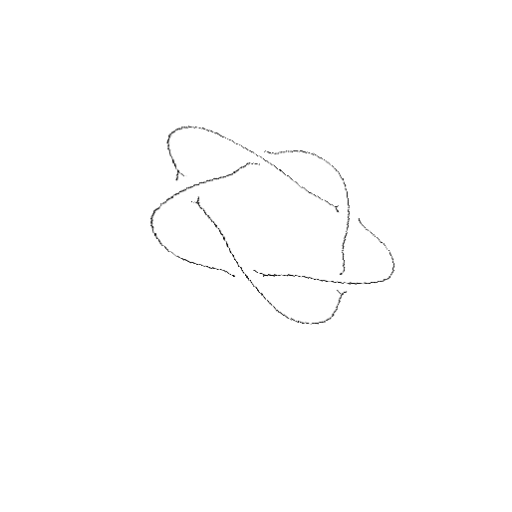
Crossing number: 5